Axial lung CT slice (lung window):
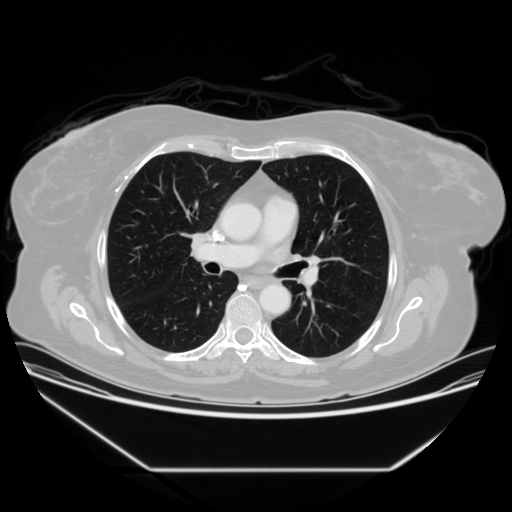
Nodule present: no